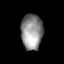
Tissue: lung
Cell type: Epithelial cells
Senescence score: 0.2377
Nuclear area (px): 760
Mean DAPI intensity: 141.566